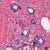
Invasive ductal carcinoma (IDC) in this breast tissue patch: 1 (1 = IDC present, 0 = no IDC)